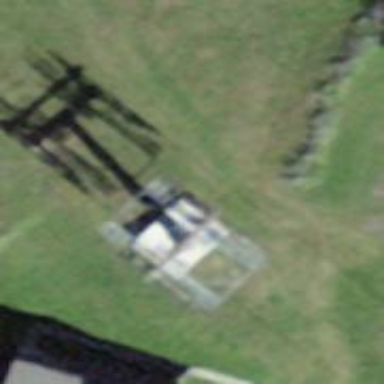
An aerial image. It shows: Pylon for aerialway.